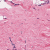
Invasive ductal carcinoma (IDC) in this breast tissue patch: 0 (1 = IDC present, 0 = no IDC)